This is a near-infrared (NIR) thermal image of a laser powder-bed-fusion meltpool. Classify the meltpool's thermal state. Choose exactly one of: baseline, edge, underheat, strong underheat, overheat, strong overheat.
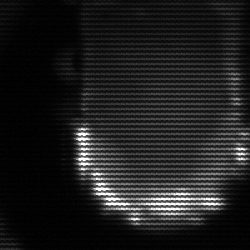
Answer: baseline